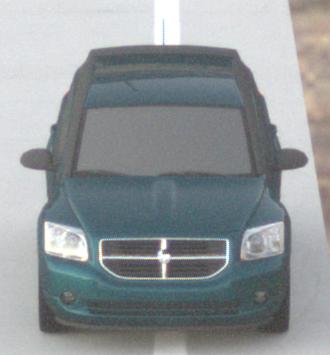
Make: Dodge
Model: Caliber 1.8
Detailed model: Caliber
Model produced from: 2006/06
Model produced until: 2009/03
Doors: 5
Color: blue
Road condition: dry road
Daytime: sunrise or sunset
Contrast: low contrast